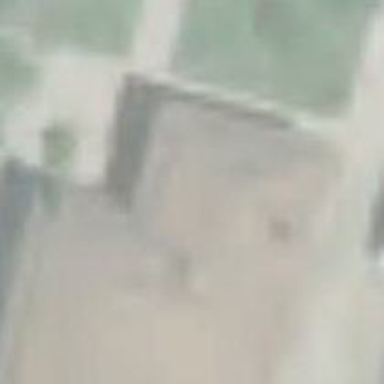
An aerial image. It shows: Part of building.